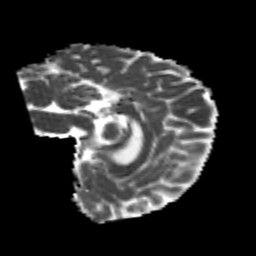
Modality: MD
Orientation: sagittal
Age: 25
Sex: female
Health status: healthy
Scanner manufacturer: philips
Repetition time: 7.389 s
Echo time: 0.08599 s